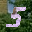
Label: 5